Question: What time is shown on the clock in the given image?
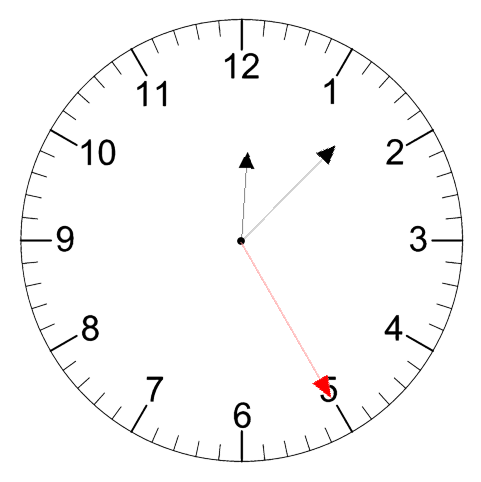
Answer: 12:07:25